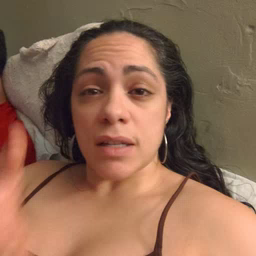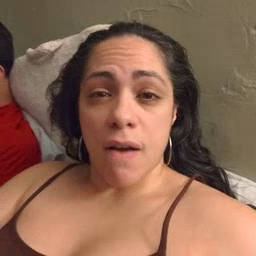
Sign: flower